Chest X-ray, PA view. Patient: 37 years old, sex M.
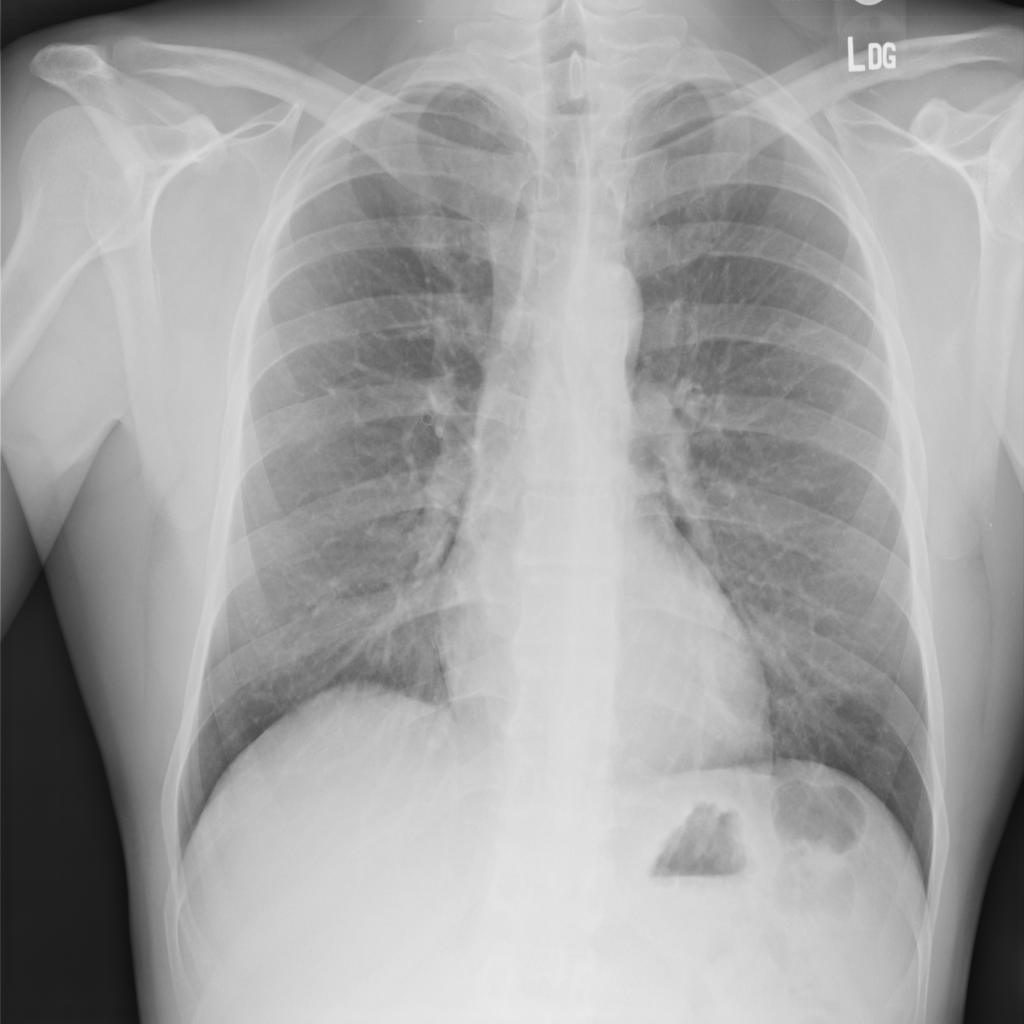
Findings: No Finding